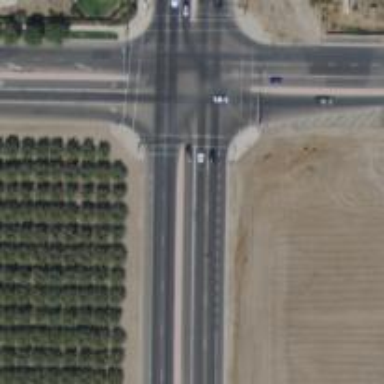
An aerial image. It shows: Crossing with line markings on the road.